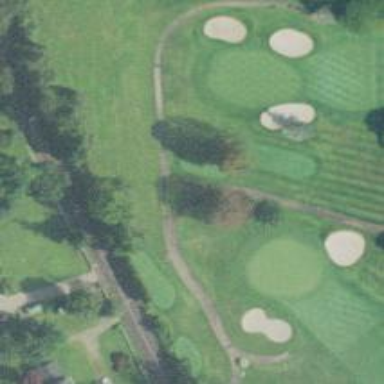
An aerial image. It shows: Path for both road and golf.